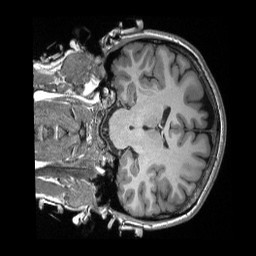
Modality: T1w
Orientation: coronal
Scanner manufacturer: siemens
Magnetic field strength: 3 T
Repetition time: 2.3 s
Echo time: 0.00308 s